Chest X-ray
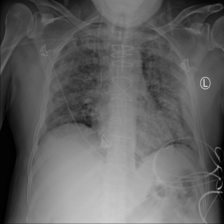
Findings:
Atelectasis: negative
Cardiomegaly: negative
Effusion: negative
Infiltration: negative
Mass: negative
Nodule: positive
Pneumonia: negative
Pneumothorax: negative
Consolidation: negative
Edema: negative
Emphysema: negative
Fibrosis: negative
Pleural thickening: negative
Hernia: negative